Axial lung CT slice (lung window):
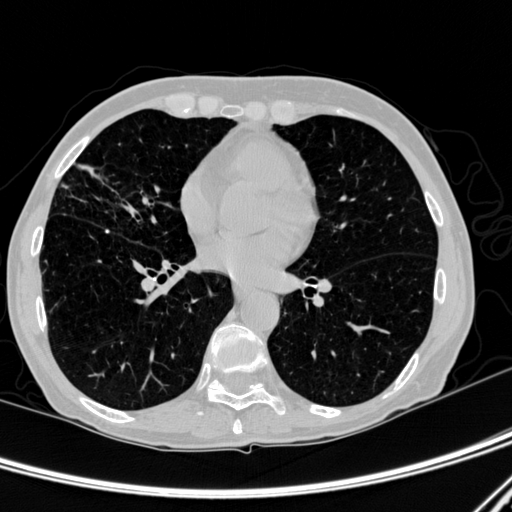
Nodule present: yes
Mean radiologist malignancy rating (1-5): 2